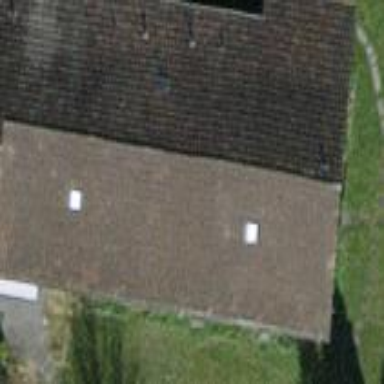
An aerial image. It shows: Apartments building with tiled roof.